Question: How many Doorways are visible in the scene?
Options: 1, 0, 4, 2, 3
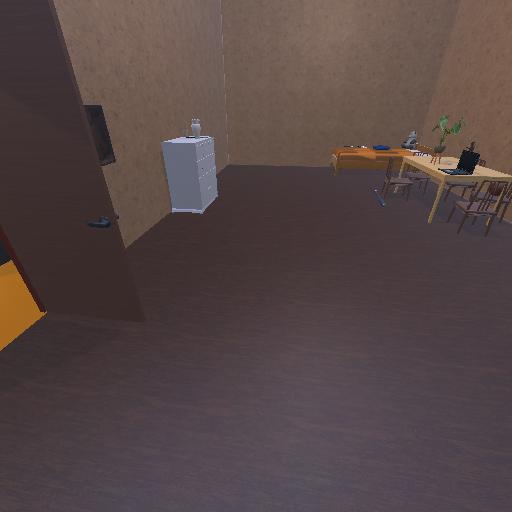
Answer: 1